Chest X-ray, AP view. Patient: 14 years old, sex M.
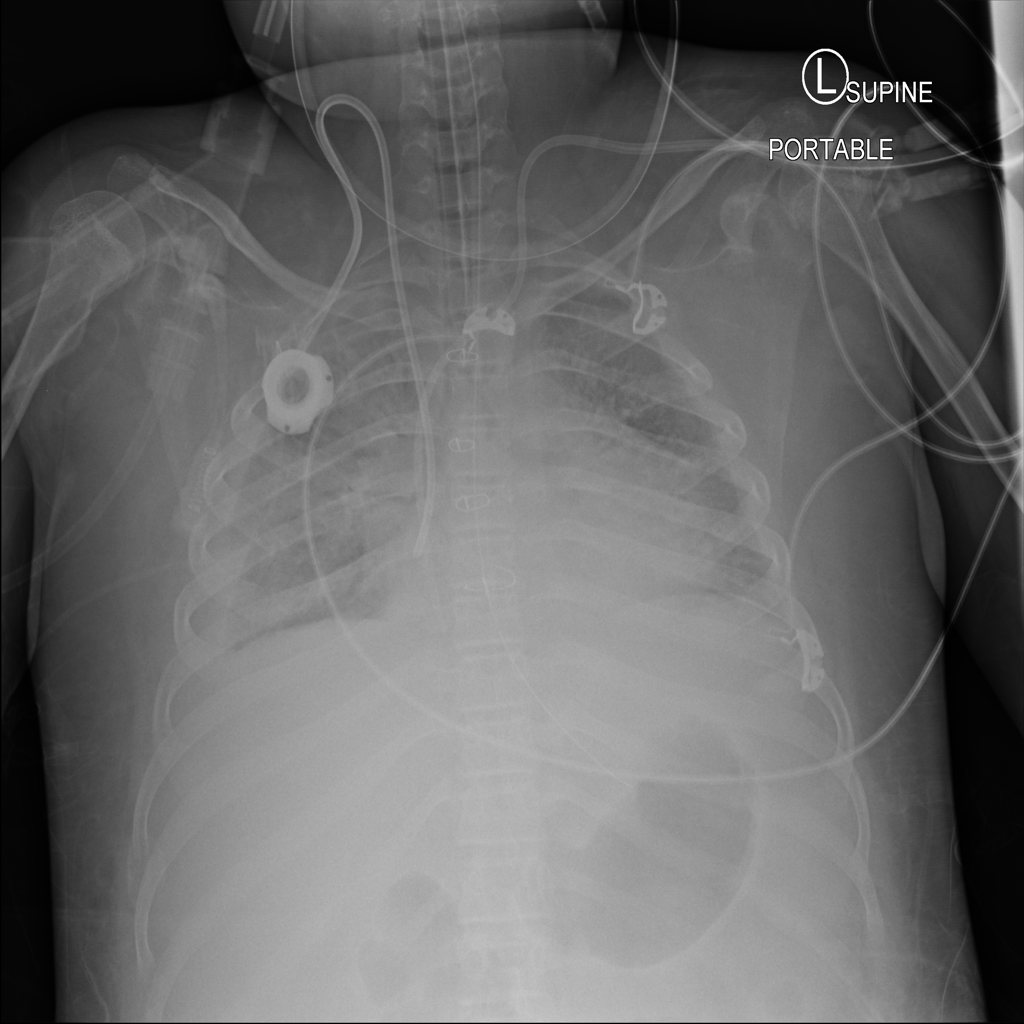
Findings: Effusion